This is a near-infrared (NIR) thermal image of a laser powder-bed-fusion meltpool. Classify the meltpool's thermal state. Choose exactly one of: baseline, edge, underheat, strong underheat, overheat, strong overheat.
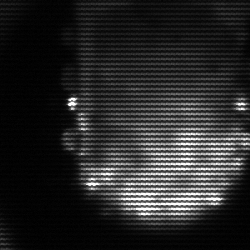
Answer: baseline